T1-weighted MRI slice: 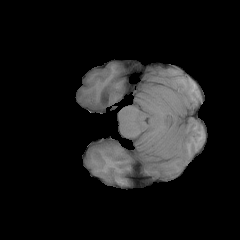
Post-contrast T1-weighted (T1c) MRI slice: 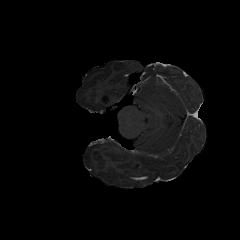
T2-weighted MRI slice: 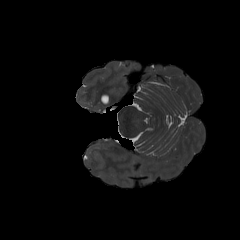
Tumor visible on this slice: no